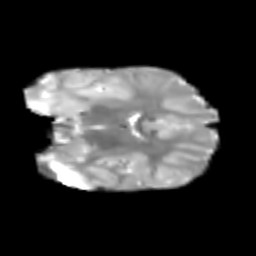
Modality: T2w
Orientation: coronal
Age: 6
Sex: male
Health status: healthy